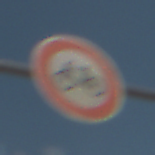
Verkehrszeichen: VerbotRadverkehr
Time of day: Midday
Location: Outdoor (Suburban)
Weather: PartlyCloudy
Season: NotSpecified
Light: Natural